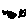
Label: fish